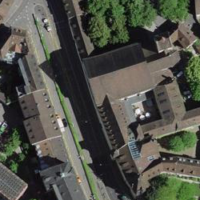
EUNIS habitat code: 54
Species observed at this site:
Discus rotundatus
Episyrphus balteatus
Ectopsocus petersi
Tachymarptis melba
Oxycarenus lavaterae
Fraxinus excelsior
Acer campestre
Columba livia
Buteo buteo
Hedera helix